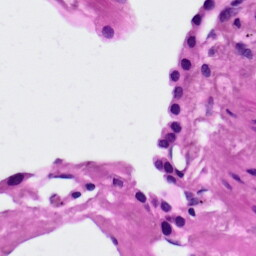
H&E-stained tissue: Lung